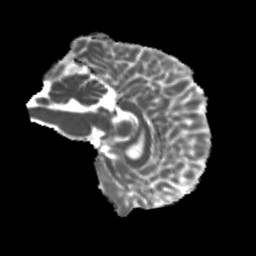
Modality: MD
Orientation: sagittal
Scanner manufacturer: siemens
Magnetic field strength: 3 T
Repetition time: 4 s
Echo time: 0.0594 s